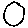
Label: circle